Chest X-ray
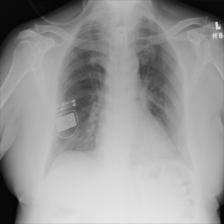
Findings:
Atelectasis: negative
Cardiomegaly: negative
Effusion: negative
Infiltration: negative
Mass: negative
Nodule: negative
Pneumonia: negative
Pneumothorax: negative
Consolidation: negative
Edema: negative
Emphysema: negative
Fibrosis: negative
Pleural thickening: negative
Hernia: negative